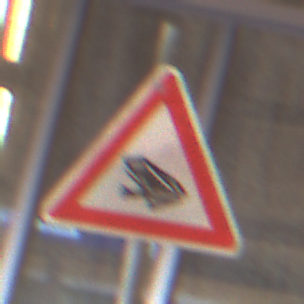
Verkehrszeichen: AmphibienwanderungRechts
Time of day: NotSpecified
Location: Indoor (Urban)
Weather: NotSpecified
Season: NotSpecified
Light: Artificial